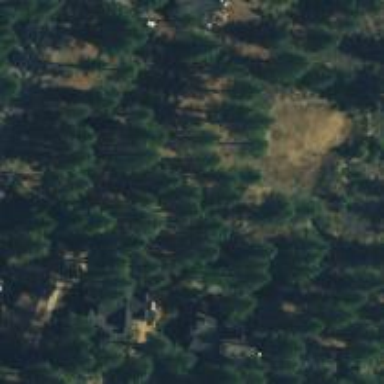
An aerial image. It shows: Evergreen woodland with needle-leaved trees.